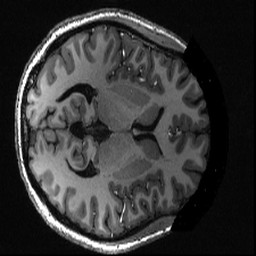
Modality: T1w
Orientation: axial
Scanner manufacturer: siemens
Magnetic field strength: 6.98 T
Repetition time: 2.6 s
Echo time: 0.00343 s